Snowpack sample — Loveland Pass, Silver Plume, Colorado, USA (1/12/25, 11:40 AM MST)
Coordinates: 39.66, -105.88
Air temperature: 7 °F
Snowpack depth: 140 cm
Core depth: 10 cm
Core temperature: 41 °F
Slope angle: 11°, slope face: 30°
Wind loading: high
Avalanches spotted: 2
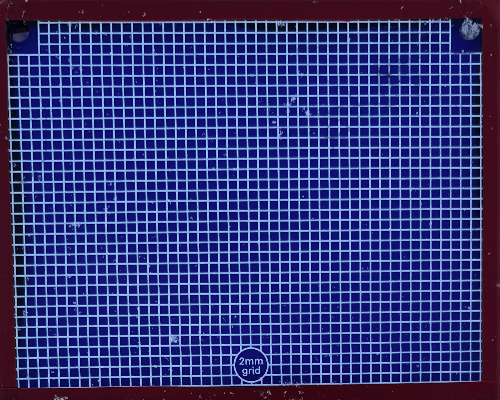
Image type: profile
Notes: Pilot using slightly modified coring method that took too large segment for snow profile picturing, advised not to use in higher level models. Two avalanche on south face nearby, partially cloudy with light snow in the last 24 hours. Lots of wind loading on eastern features.